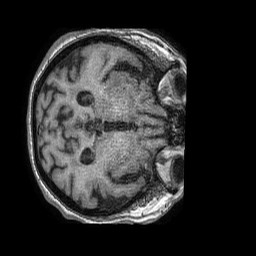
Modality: T1w
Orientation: axial
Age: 85
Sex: female
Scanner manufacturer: philips
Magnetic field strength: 1.5 T
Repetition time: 0.007569 s
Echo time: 0.003451 s